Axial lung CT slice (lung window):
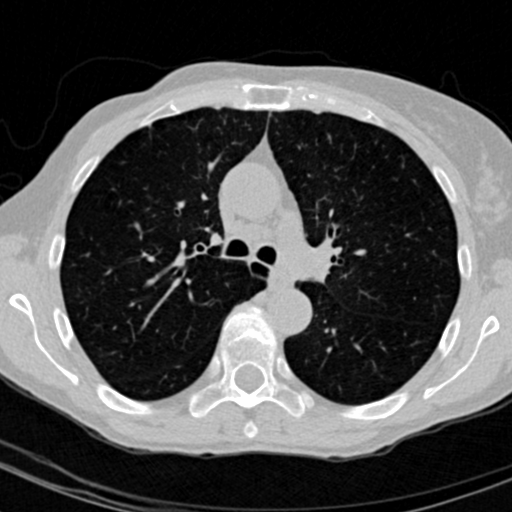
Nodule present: no